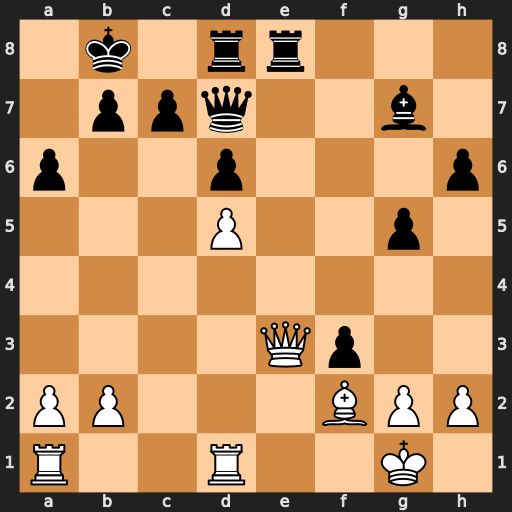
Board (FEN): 1k1rr3/1ppq2b1/p2p3p/3P2p1/8/4Qp2/PP3BPP/R2R2K1
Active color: w
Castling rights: -
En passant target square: -
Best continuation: Qa7+ Kc8 Qa8#